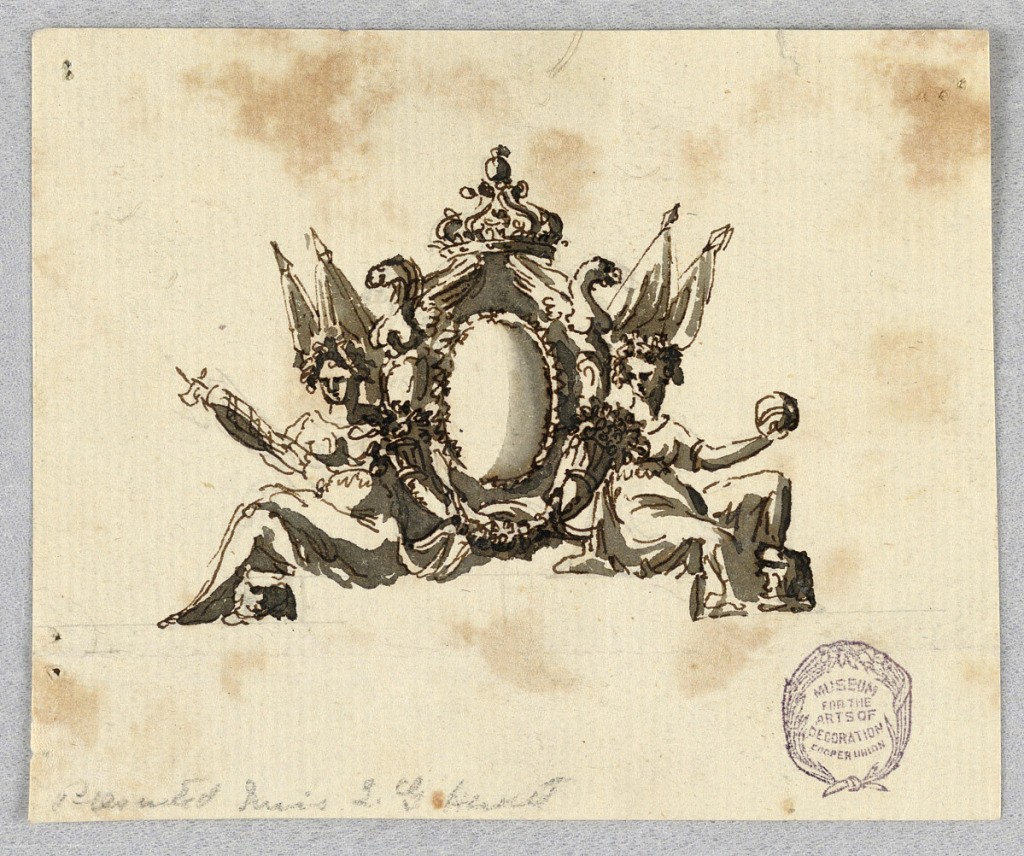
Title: Project for a Royal Escutcheon
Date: early 19th century
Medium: Pen and brown ink, brush and brown wash on off-white laid paper
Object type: Drawing
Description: A crowned escutcheon is flanked by birds and flags. On either side is a seated allegorical women. The left holds a fasces, the right an orb.